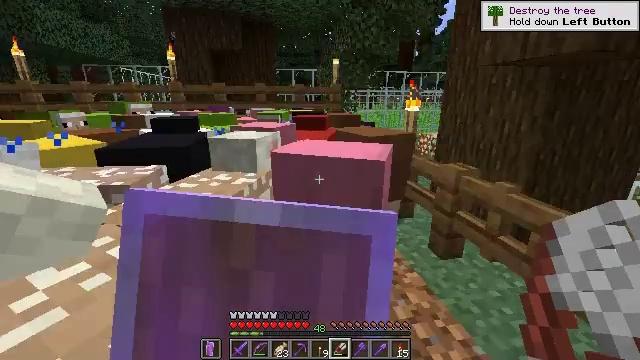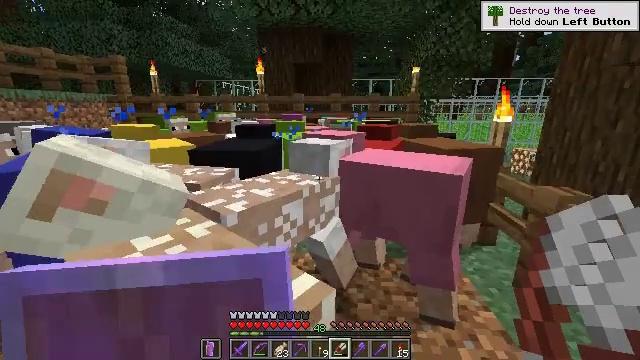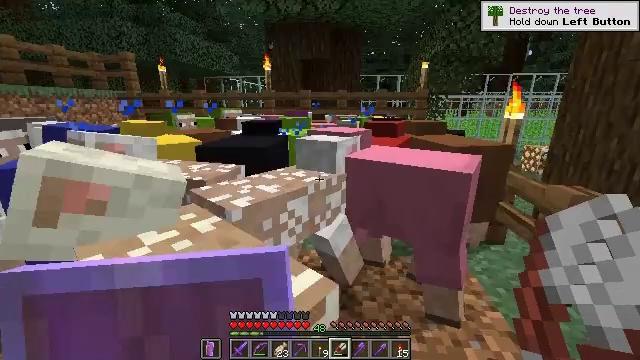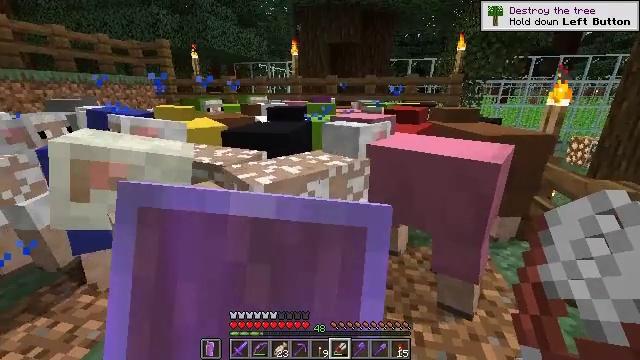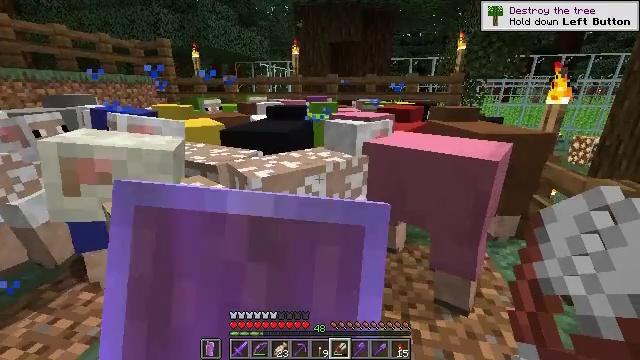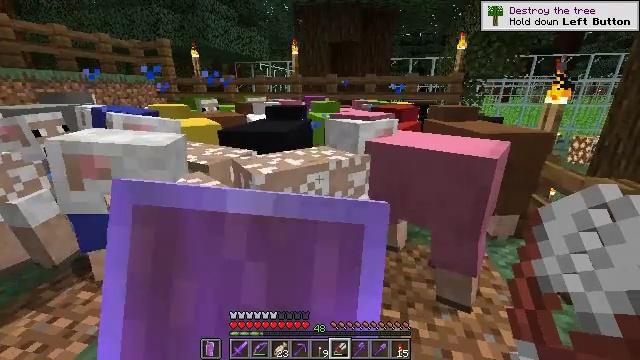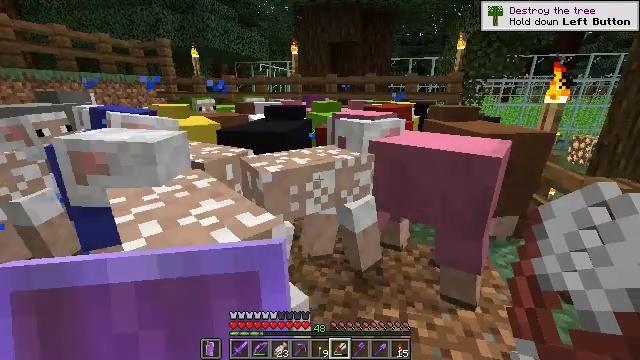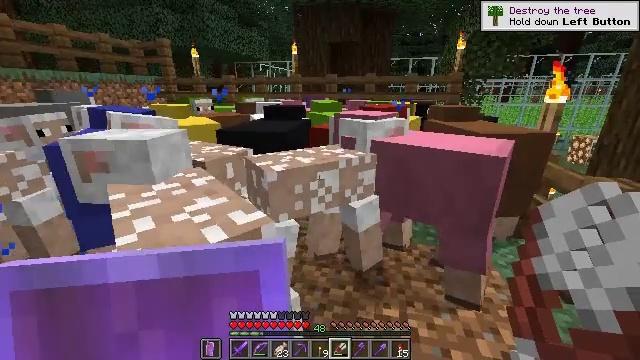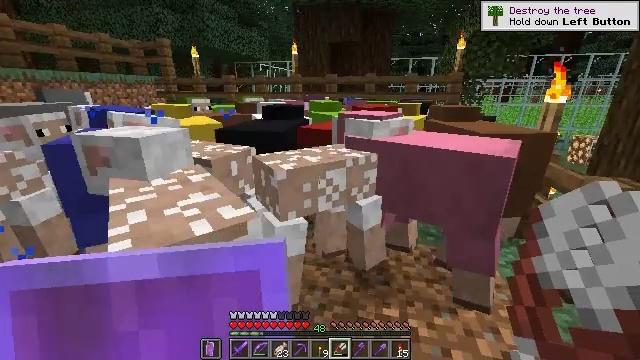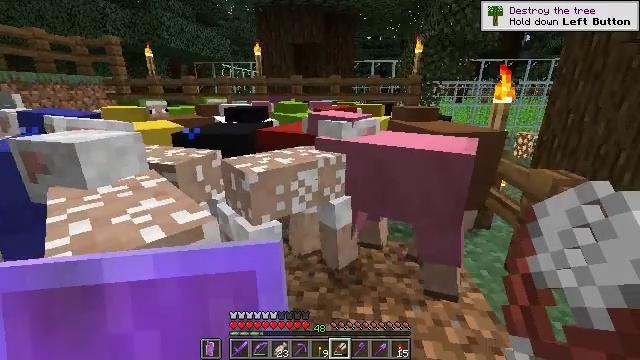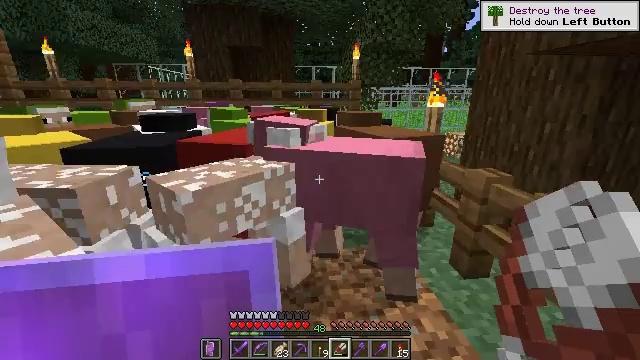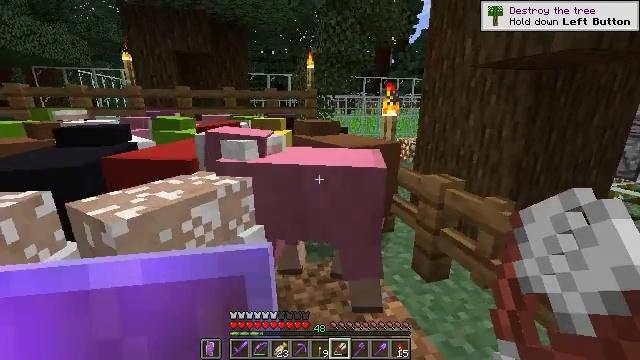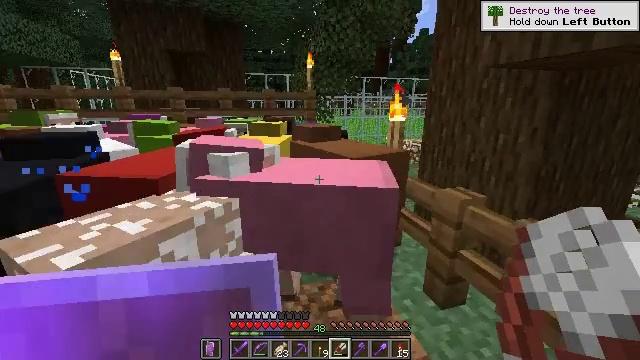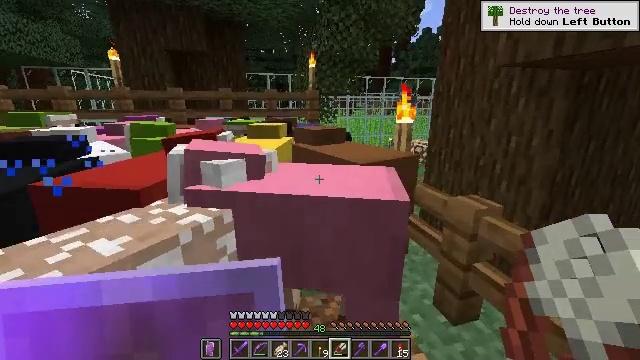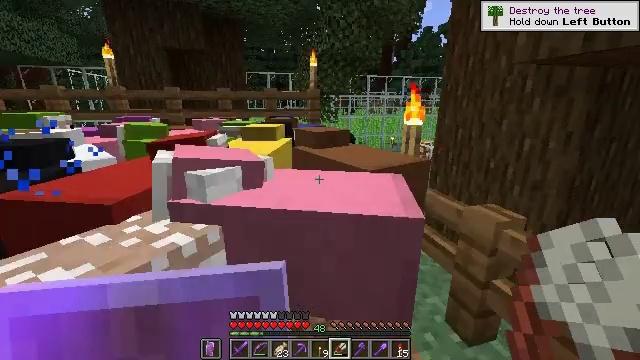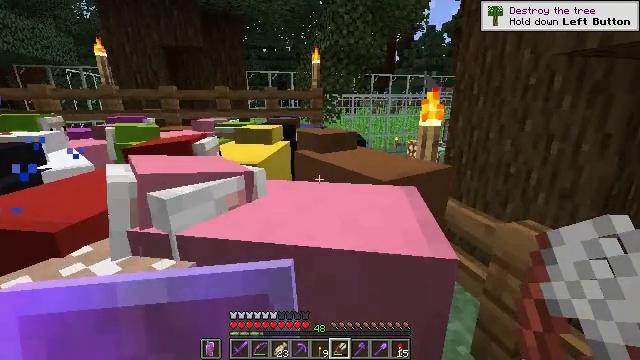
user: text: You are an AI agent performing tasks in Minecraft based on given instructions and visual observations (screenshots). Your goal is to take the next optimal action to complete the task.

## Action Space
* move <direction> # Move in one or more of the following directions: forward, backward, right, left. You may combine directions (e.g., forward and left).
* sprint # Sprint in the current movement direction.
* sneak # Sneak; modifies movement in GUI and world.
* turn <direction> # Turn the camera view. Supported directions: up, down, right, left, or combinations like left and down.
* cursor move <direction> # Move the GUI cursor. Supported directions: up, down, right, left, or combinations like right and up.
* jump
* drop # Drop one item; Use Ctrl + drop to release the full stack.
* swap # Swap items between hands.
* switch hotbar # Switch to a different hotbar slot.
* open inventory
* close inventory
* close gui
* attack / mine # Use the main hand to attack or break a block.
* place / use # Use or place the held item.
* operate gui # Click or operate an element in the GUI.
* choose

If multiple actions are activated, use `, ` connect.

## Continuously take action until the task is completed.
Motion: motion action
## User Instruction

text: craft item air
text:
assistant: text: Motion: move forward, turn left and up
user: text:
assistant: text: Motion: turn left, use / place
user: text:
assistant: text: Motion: turn left and down, use / place
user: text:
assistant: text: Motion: use / place
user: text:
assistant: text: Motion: use / place
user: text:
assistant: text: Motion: no_op
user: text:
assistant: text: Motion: no_op
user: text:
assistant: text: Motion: use / place
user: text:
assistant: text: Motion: move forward, turn right, use / place
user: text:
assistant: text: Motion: move forward, turn right and up, use / place
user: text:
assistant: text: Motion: move forward, turn right and up
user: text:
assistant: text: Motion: move forward
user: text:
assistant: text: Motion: move forward, use / place
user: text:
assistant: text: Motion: move forward, use / place
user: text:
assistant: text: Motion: move forward, use / place
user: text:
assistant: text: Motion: move forward, turn left and down, use / place
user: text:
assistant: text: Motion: move forward, turn left and down, use / place
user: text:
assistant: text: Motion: move forward, turn left and down, use / place
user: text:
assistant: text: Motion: turn down, use / place
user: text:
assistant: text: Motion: use / place
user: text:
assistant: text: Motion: no_op
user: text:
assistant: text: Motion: no_op
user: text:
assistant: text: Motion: use / place
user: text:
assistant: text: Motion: use / place
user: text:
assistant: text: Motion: use / place
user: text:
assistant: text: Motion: move forward, turn up
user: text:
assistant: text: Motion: move forward, turn right and up
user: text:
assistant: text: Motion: move forward, turn up, use / place
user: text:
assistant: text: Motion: move forward, use / place
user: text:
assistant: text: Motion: move forward, use / place